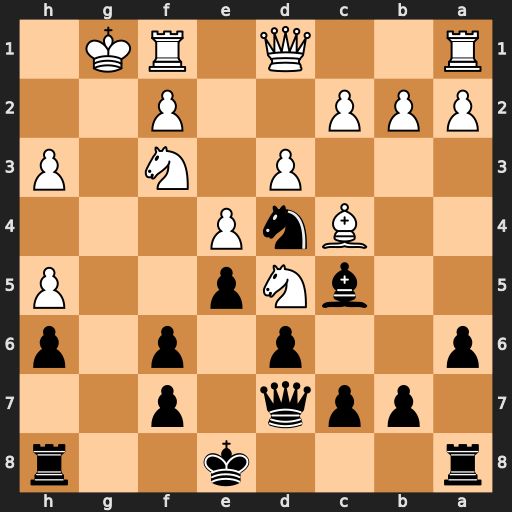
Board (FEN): r3k2r/1ppq1p2/p2p1p1p/2bNp2P/2BnP3/3P1N1P/PPP2P2/R2Q1RK1
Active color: b
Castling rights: kq
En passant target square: -
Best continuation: Qxh3 Nxf6+ Ke7